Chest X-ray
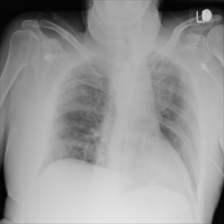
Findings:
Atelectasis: negative
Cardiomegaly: negative
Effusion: negative
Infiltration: negative
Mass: negative
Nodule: negative
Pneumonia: negative
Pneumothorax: negative
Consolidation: negative
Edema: negative
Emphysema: negative
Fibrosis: negative
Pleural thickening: negative
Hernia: negative